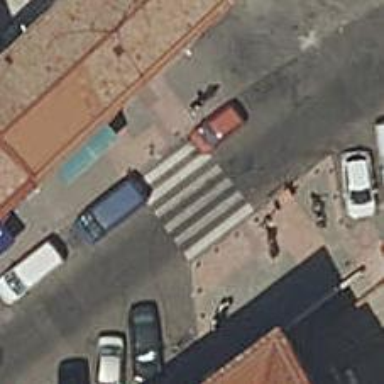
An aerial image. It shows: Uncontrolled road crossing.